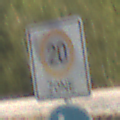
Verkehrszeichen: BeginnZone20
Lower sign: Gehweg
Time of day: Midday
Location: Outdoor (Nature)
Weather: Clear
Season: Summer
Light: Natural